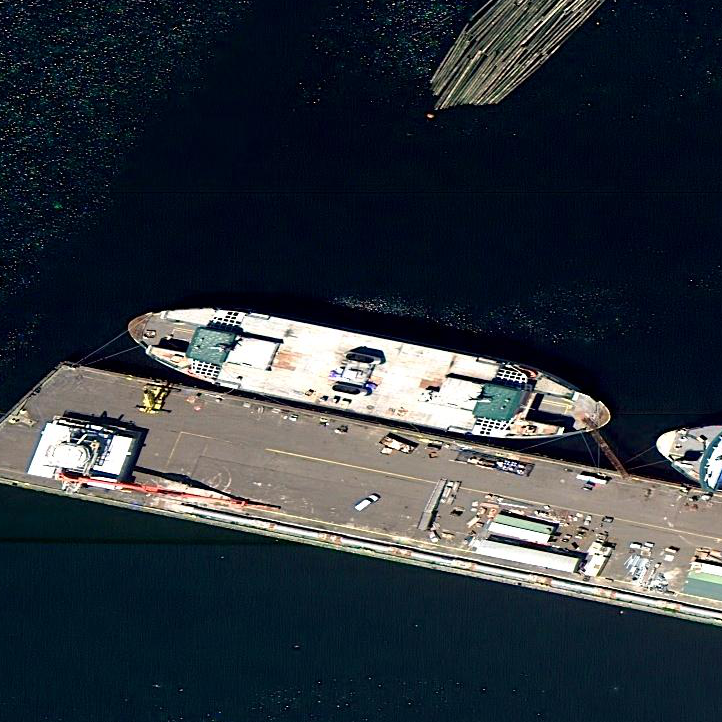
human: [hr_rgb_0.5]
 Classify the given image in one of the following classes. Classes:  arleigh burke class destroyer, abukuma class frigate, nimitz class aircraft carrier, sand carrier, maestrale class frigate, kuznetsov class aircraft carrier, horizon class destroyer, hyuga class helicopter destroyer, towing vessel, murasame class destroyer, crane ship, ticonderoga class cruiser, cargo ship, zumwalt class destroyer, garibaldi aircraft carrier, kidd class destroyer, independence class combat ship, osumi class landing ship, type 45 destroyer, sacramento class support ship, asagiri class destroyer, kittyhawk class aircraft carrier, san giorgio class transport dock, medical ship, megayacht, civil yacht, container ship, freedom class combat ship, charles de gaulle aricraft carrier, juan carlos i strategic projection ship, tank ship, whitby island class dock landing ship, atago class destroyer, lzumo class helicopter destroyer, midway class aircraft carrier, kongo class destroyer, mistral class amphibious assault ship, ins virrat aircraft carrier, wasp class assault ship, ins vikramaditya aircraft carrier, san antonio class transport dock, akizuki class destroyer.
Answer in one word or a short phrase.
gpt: Cargo ship